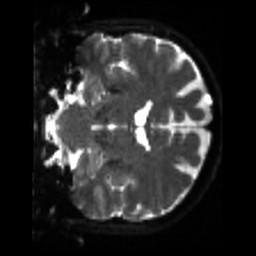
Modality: sbref
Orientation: coronal
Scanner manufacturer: siemens
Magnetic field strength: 3 T
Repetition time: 4 s
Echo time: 0.0594 s